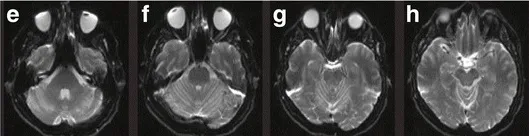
Axial 1.5 T MR, CT and CTA images demonstrate bilateral SCA infarct and left vertebral artery dissection. E-h Sequential axial diffusion MR images demonstrate restricted diffusion in both cerebellar hemispheres in the same distribution of the FLAIR images.
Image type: radiology (mri)